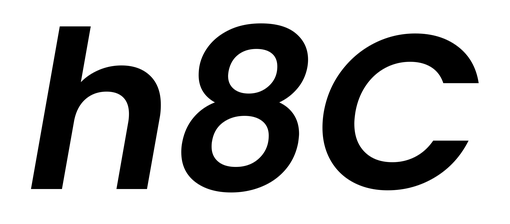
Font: Poppins-SemiBoldItalic